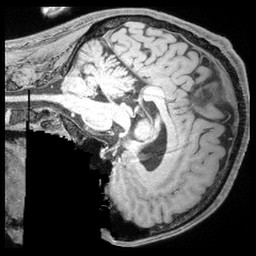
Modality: T1w
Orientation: sagittal
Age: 25
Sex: male